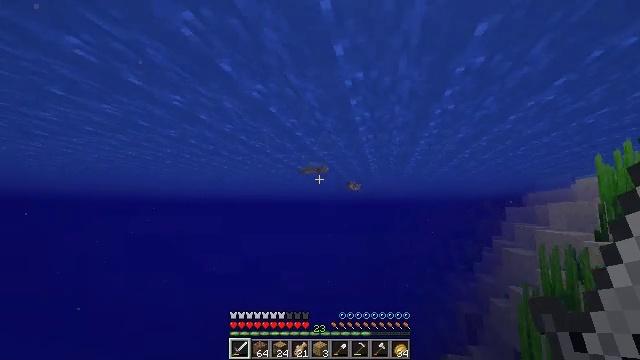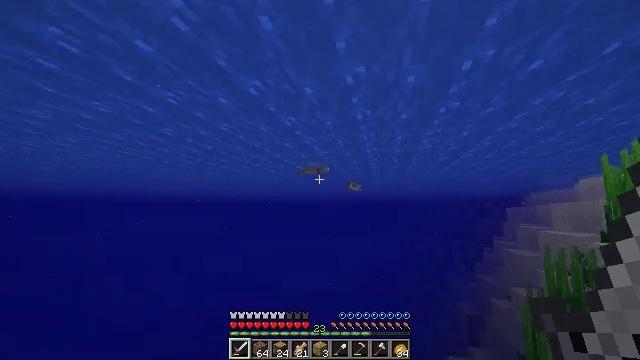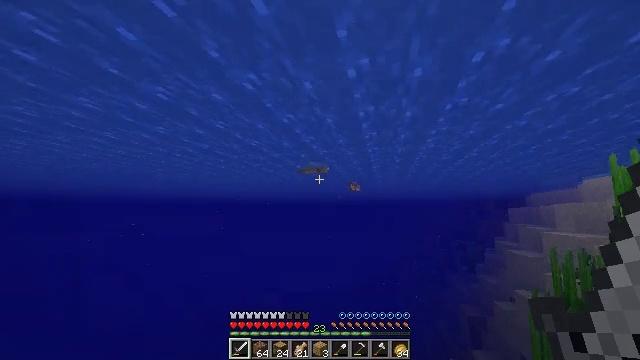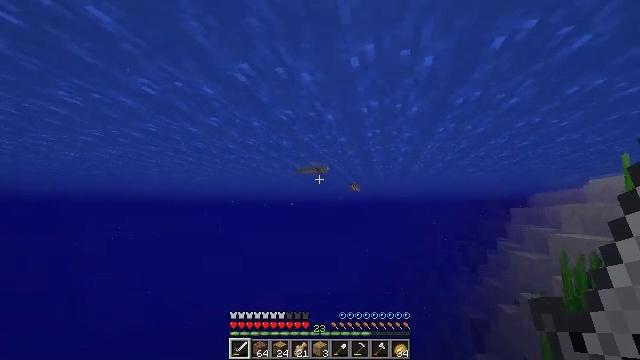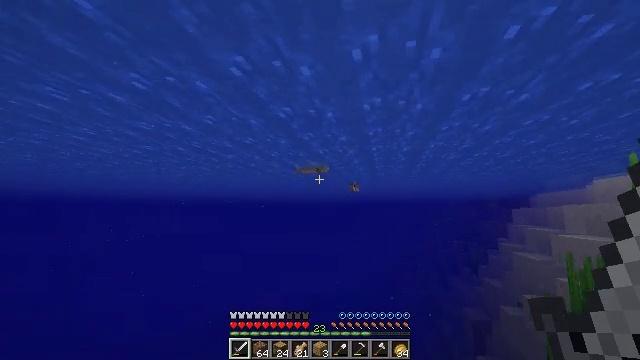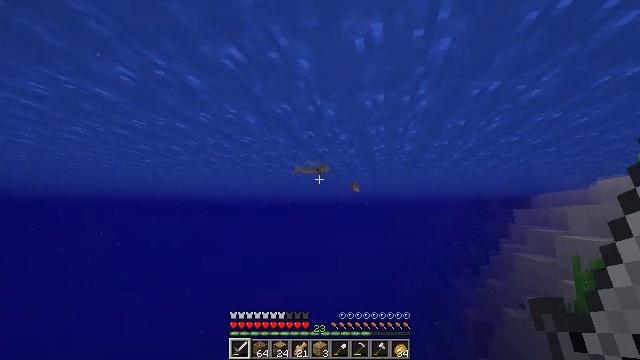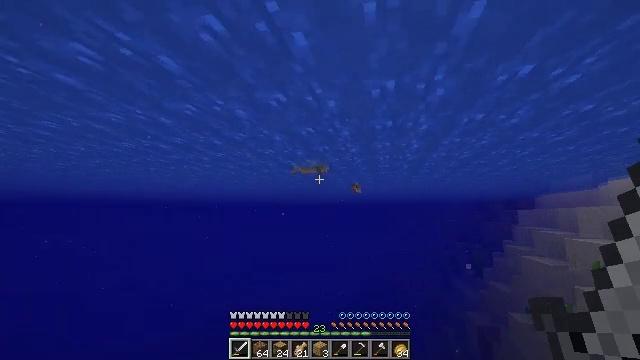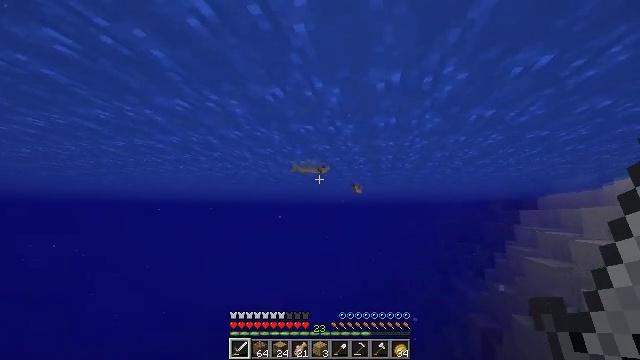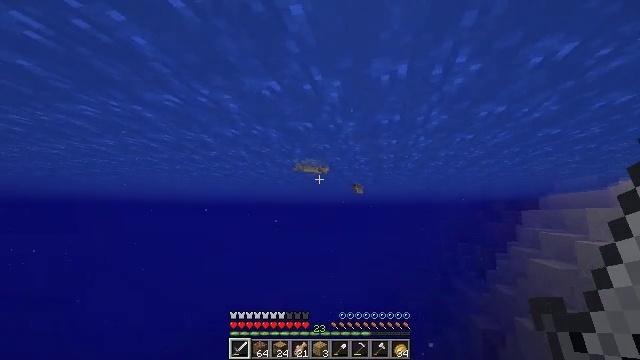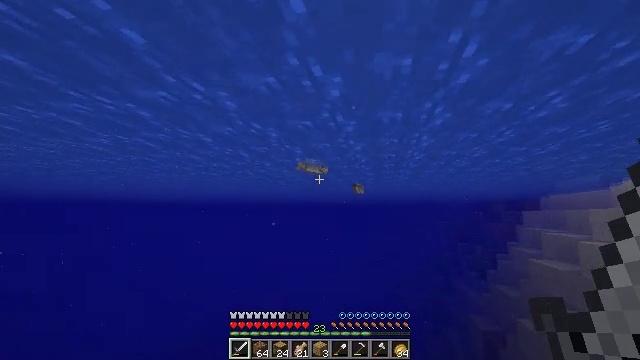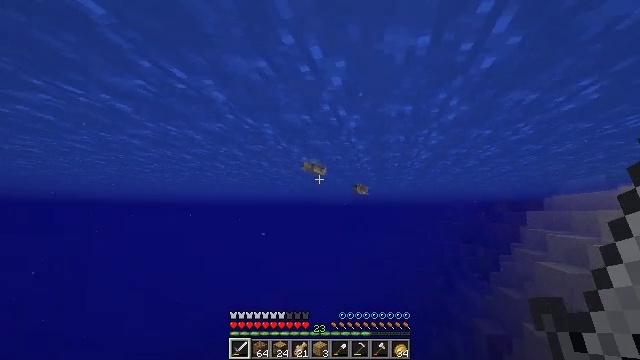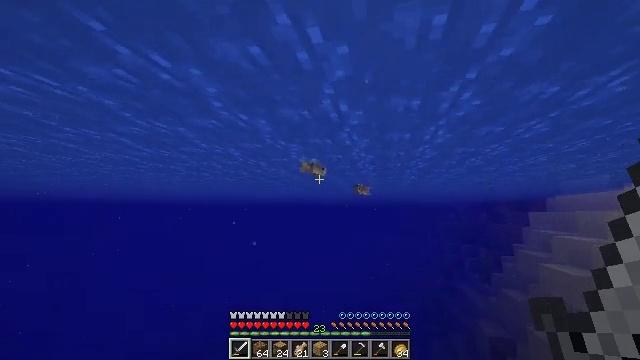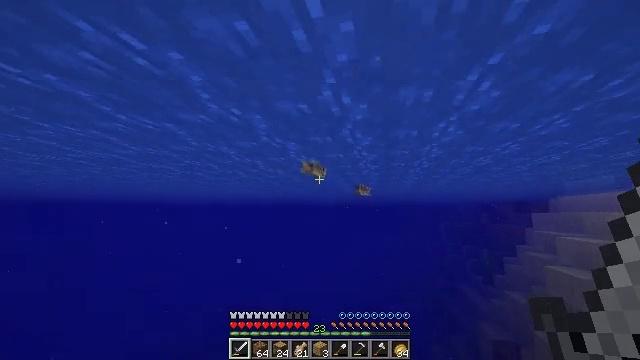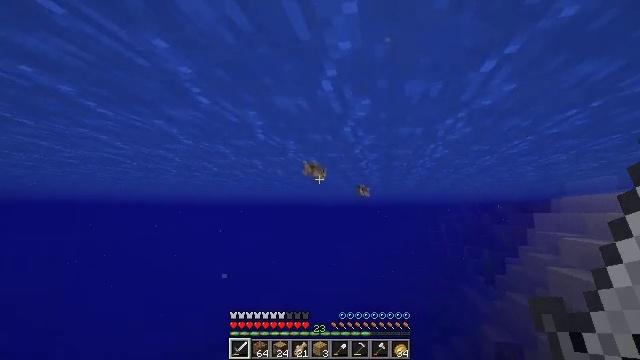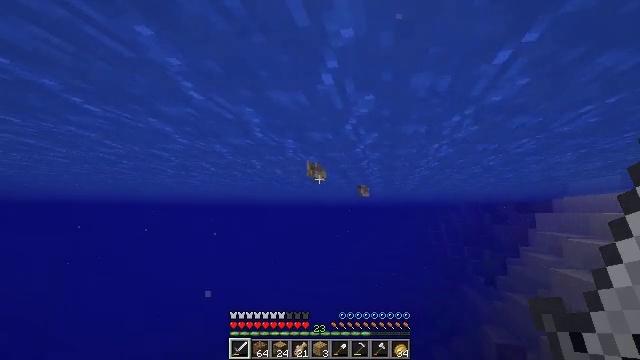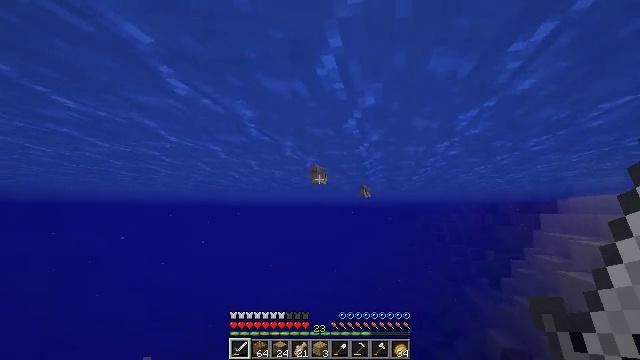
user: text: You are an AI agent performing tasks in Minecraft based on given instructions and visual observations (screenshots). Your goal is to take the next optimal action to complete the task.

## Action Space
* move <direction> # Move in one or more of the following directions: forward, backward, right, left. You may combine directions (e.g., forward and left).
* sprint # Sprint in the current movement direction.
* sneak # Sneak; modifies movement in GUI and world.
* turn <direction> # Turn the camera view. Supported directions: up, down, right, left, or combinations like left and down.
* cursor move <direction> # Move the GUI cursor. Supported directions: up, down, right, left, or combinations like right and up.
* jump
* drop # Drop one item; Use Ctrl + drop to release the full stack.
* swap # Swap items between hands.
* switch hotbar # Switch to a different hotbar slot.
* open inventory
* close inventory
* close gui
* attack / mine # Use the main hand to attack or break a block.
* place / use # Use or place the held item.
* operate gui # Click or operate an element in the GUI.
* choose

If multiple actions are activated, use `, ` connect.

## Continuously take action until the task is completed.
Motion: motion action
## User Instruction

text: Catch and defeat a cod.
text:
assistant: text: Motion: move forward
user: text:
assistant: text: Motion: move forward
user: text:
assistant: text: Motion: move forward
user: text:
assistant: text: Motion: move forward
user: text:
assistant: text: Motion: move forward
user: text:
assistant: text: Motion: move forward
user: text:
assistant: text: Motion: move forward
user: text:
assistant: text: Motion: move forward
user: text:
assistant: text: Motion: move forward
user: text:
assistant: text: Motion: move forward
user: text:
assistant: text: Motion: move forward
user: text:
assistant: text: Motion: move forward
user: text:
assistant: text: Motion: move forward
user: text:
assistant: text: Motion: move forward
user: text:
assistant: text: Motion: move forward
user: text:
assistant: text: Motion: move forward
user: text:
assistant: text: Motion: move forward
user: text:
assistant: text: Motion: move forward
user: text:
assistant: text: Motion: move forward
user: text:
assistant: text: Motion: move forward
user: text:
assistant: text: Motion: move forward, turn down
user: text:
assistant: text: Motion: move forward, turn down
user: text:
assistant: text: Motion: move forward, turn down
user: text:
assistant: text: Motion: move forward
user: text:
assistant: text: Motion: move forward
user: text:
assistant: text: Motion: move forward
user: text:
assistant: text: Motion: move forward, turn down
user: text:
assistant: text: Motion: move forward, turn down
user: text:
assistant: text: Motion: move forward, turn right and down
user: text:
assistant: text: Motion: move forward, turn down, attack / mine